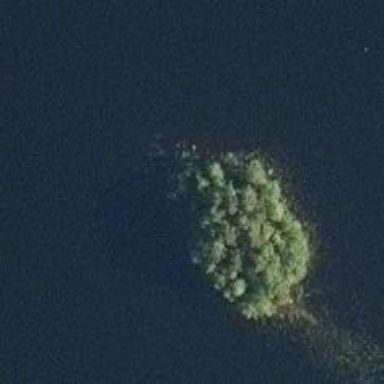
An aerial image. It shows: Image showing island.